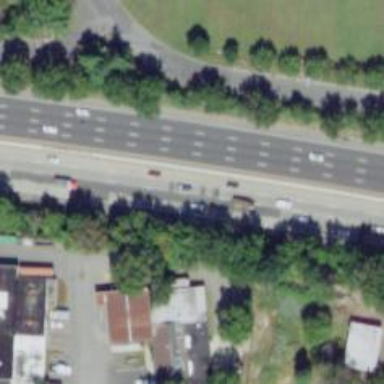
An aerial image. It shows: Urban freeway or expressway.